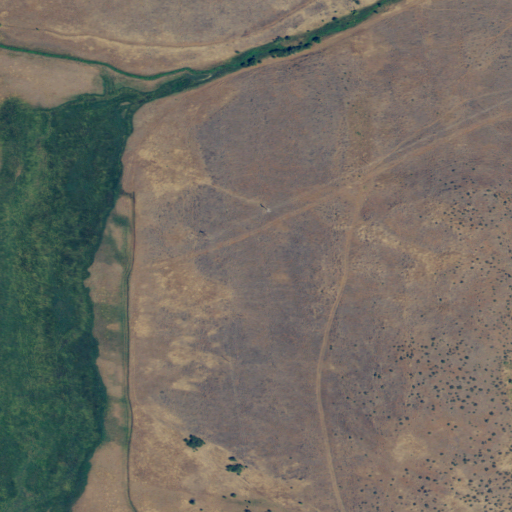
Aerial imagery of valley in Oregon named Posy Valley containing shrub, pasture, and herbaceous wetlands